Interaction volume radius: 5 \u00c5
Interaction volume height: 30 \u00c5
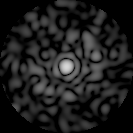
Disorder parameter: 0.8648